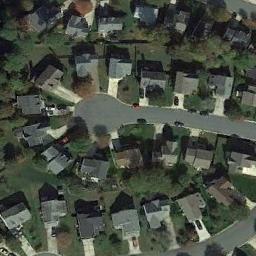
Label: residential